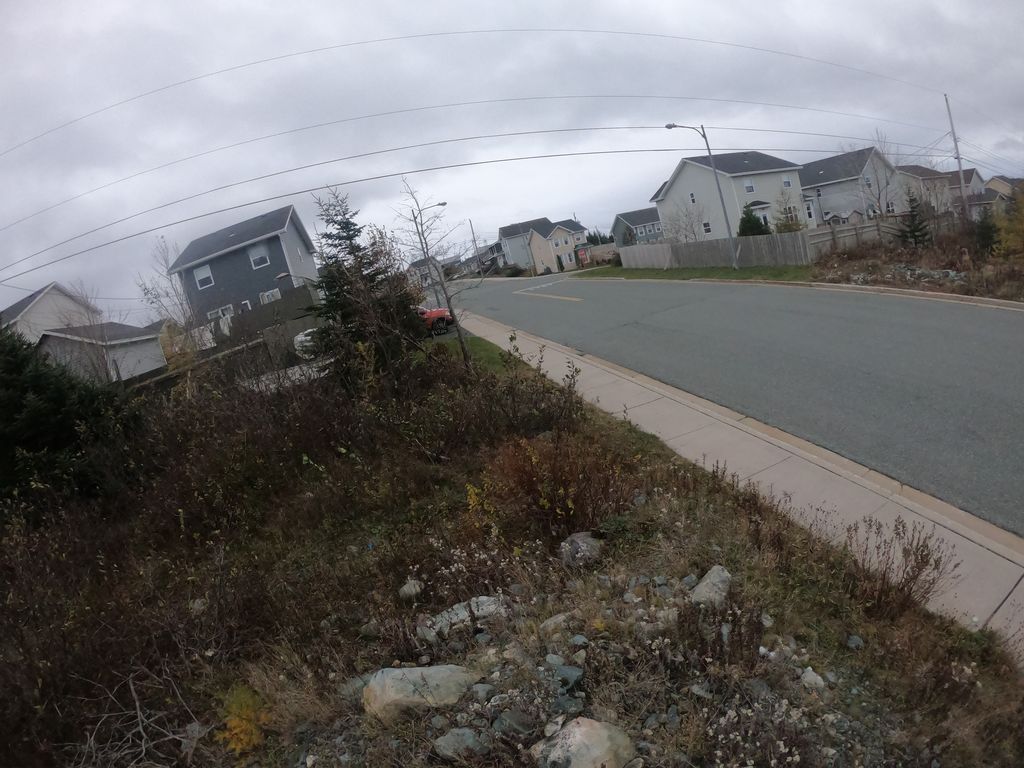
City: st_johns